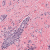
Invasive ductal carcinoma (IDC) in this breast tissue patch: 0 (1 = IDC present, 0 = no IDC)